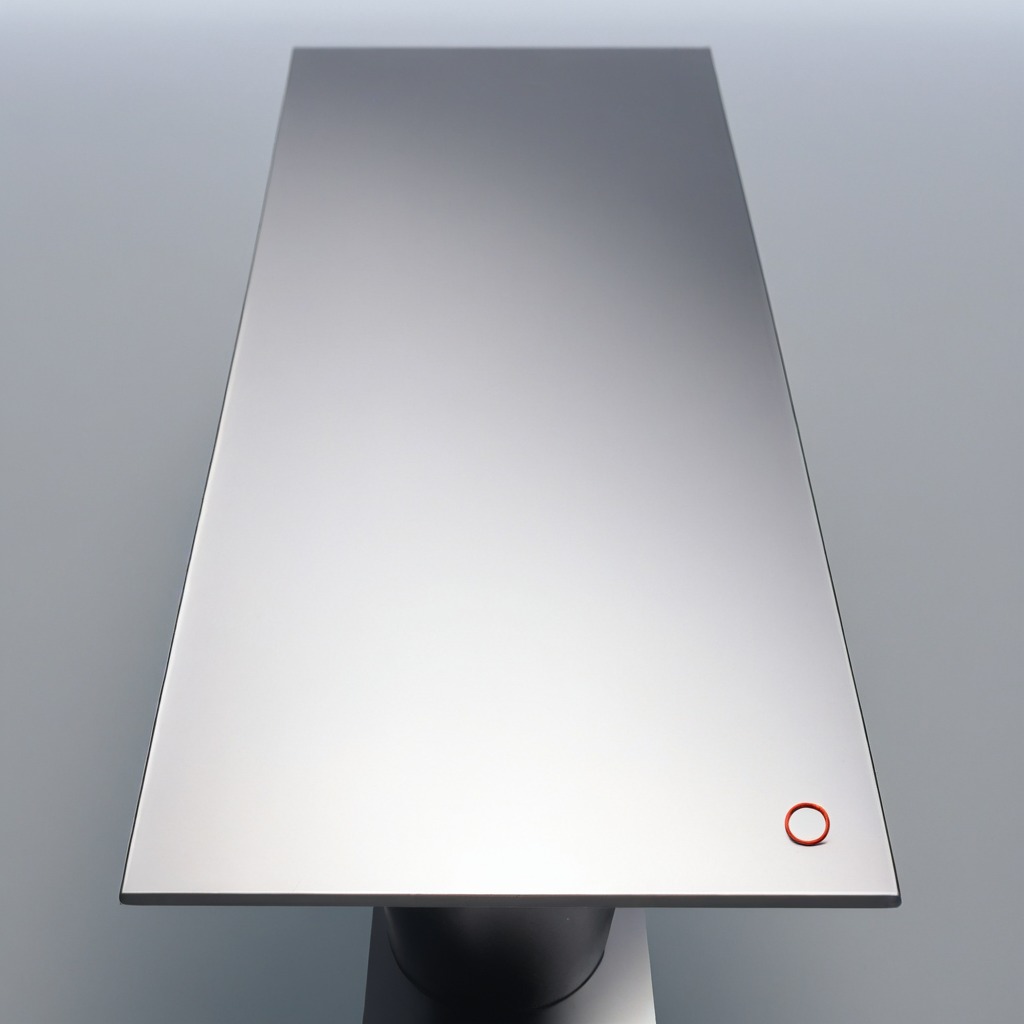
A rubber O-ring is lying on a stainless steel table in a high-end prototyping lab.